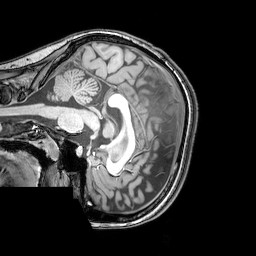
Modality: T1w
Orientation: sagittal
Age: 23
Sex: female
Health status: healthy
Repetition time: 0.081 s
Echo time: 0.037 s